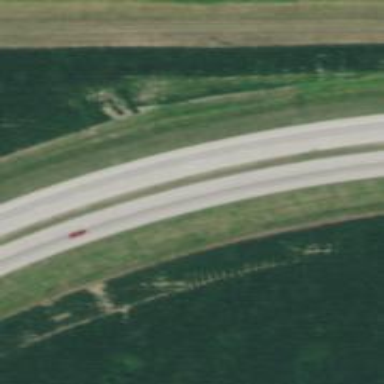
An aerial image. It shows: Primary highway that functions as expressway.